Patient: sex M, age 63
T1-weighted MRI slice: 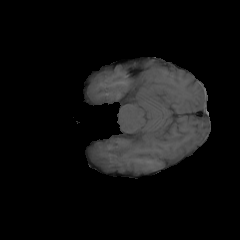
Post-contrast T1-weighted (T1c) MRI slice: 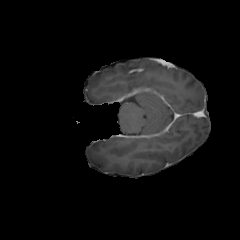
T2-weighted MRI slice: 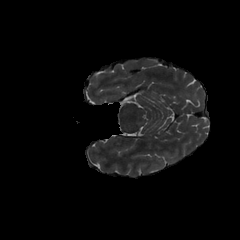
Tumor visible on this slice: no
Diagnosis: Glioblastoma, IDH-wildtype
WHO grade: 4